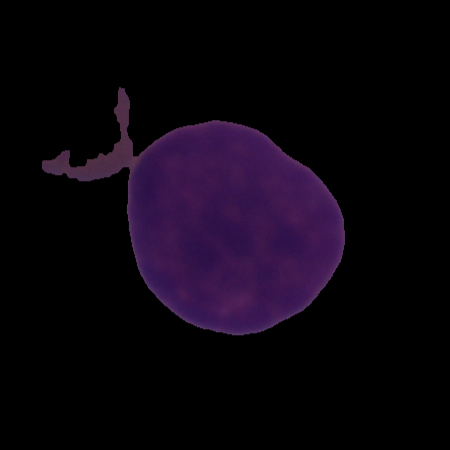
Label: cancer